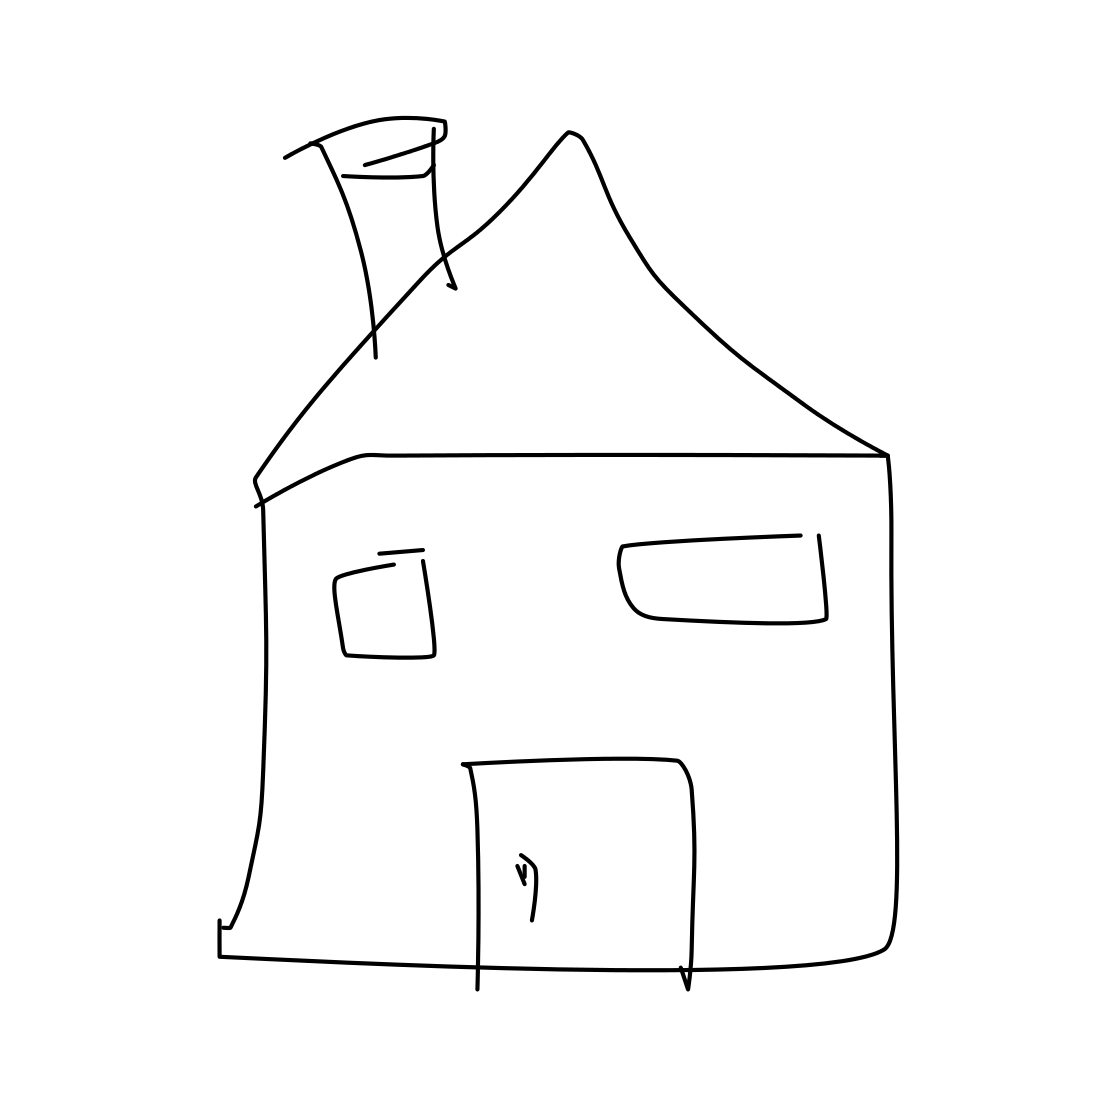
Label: house